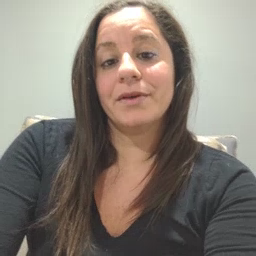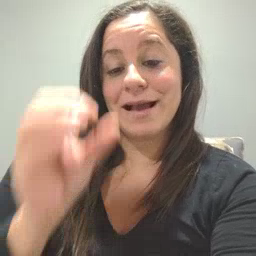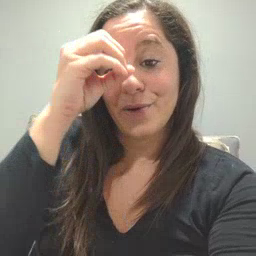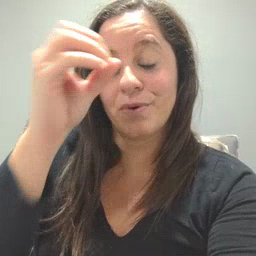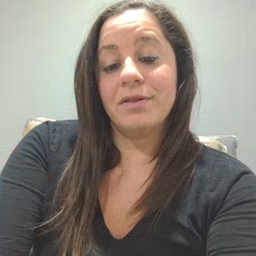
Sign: owl